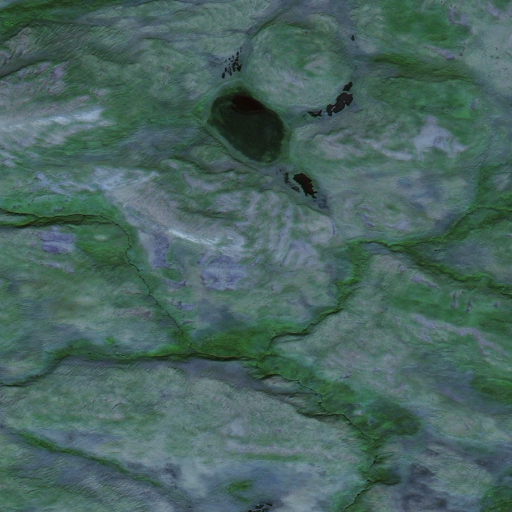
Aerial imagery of gap in Alaska named Thiel Pass containing only unknown